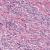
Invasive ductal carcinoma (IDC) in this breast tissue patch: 1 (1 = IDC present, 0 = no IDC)